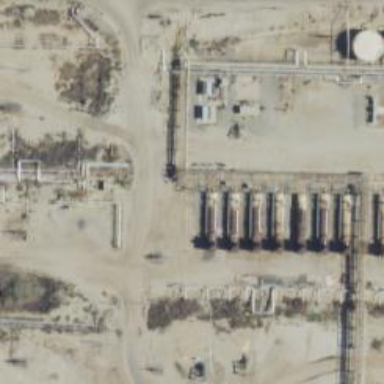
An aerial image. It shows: Petroleum well that is man-made.